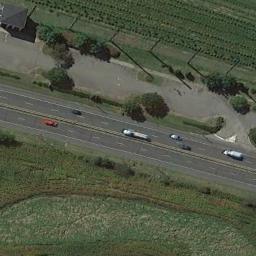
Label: freeway